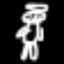
Label: angel